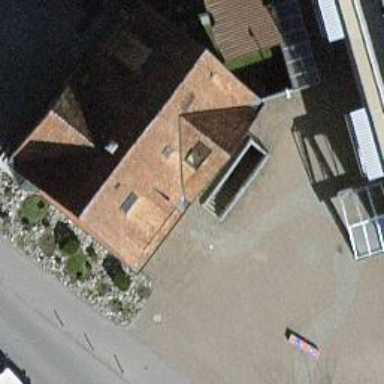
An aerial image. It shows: Gabled building with roof made of brown roof tiles. The roof is oriented along the building.